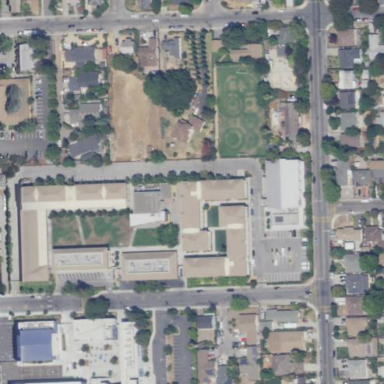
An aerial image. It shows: School.